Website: apple
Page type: stored-credit-cards
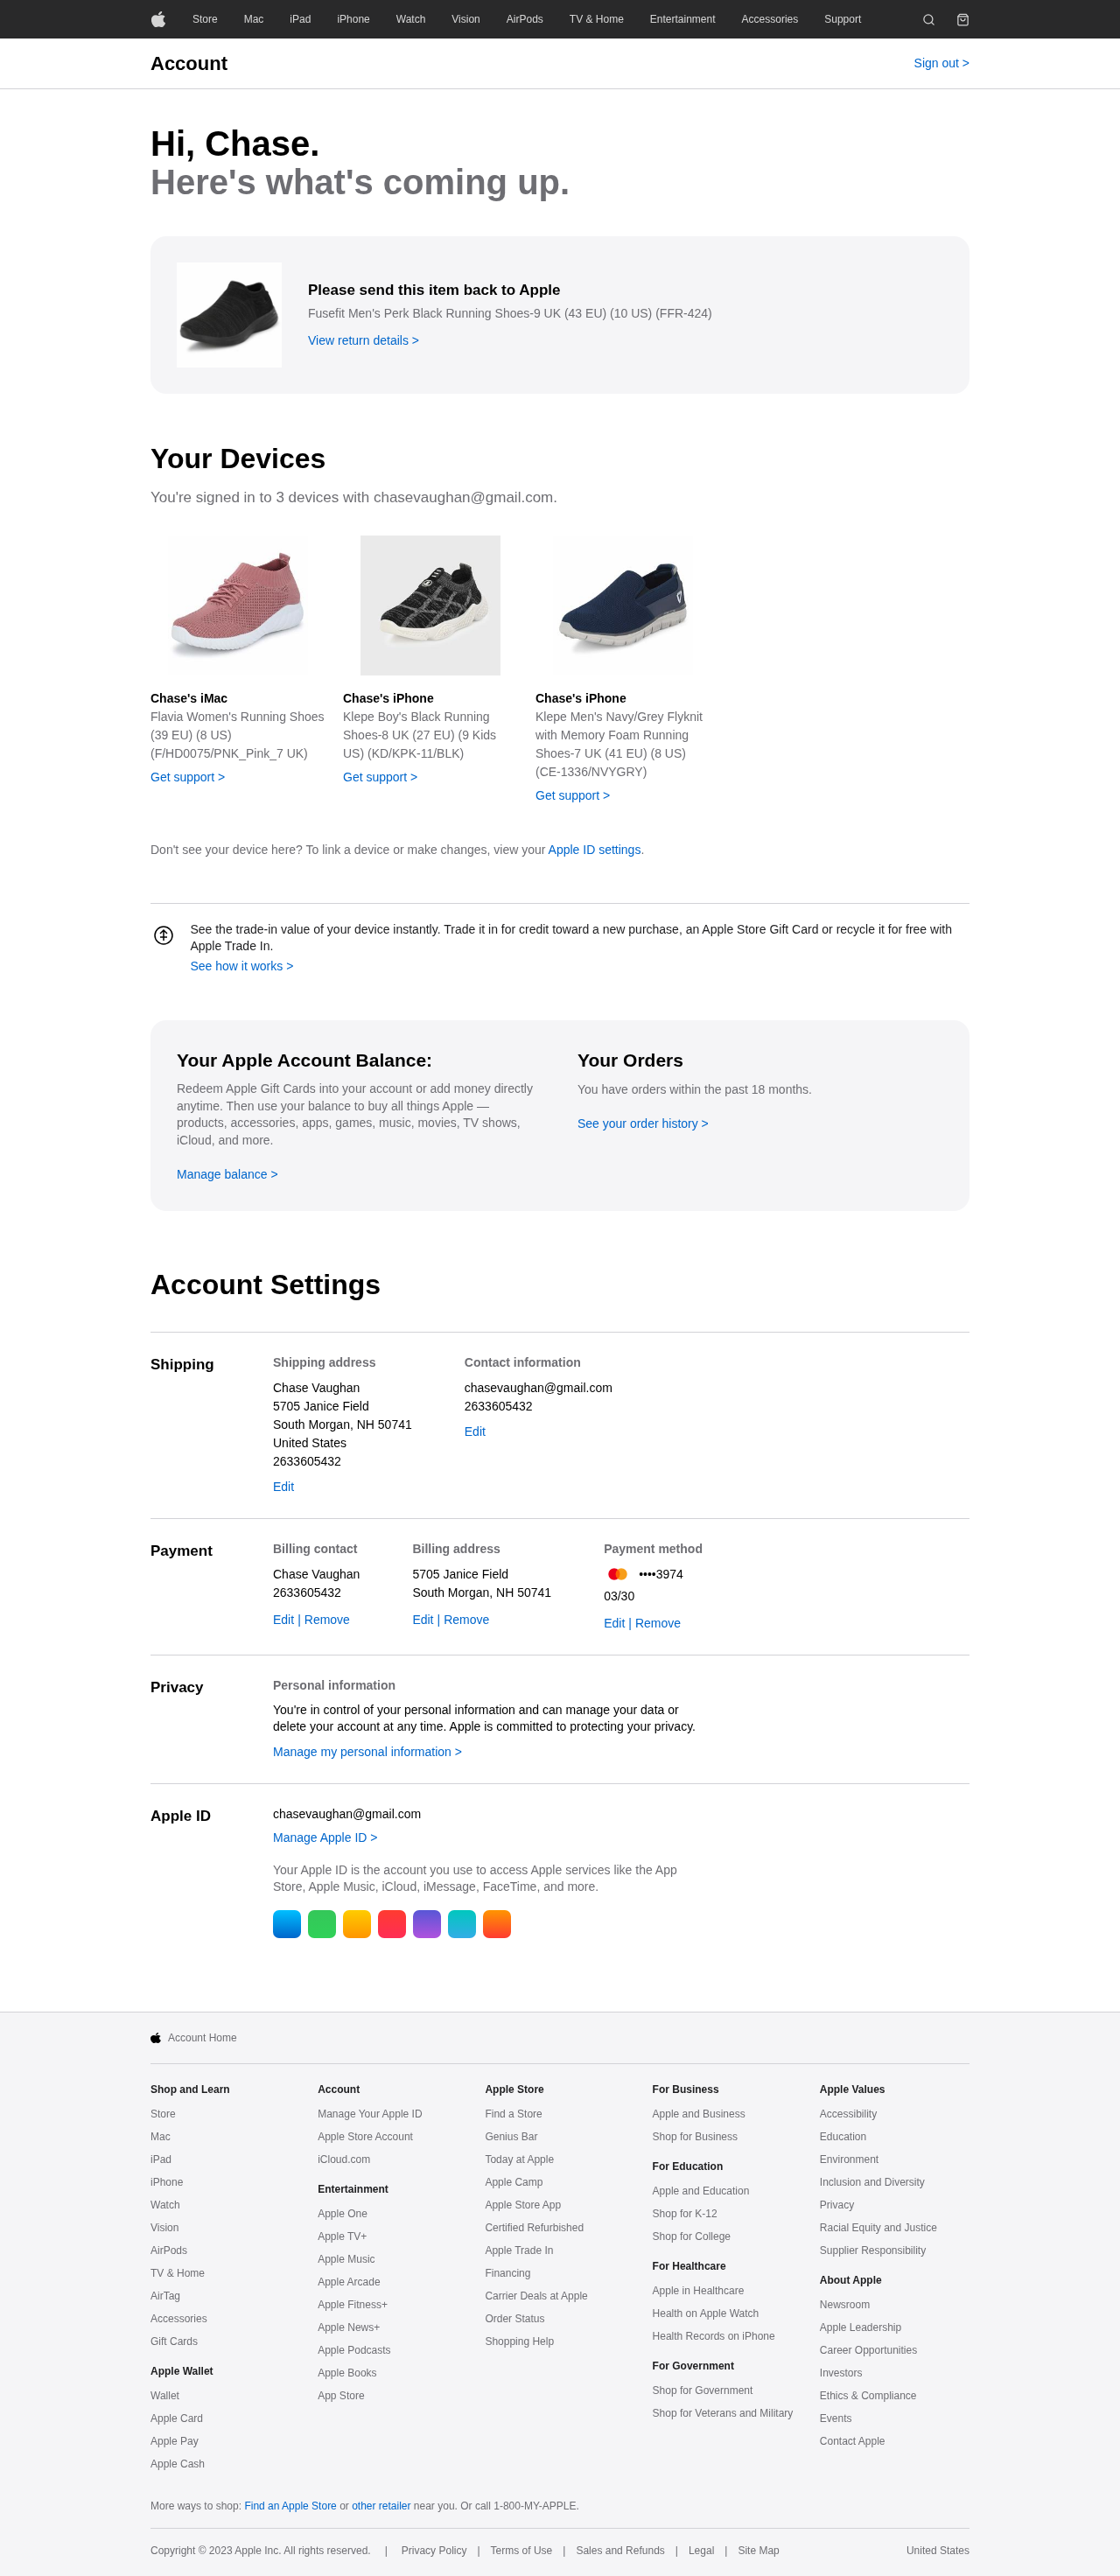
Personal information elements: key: PII_CARD_EXPIRY
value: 03/30
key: PII_CARD_LAST4
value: ••••3974
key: PII_CITY_STATE_ZIP
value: South Morgan, NH 50741
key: PII_COUNTRY
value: United States
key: PII_EMAIL
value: chasevaughan@gmail.com
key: PII_FIRSTNAME
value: Chase
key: PII_FULLNAME
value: Chase Vaughan
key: PII_PHONE
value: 2633605432
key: PII_STREET
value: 5705 Janice Field
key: PII_FIRSTNAME2
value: Chase
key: PII_FIRSTNAME3
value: Chase
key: PII_EMAIL2
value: chasevaughan@gmail.com
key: PII_PHONE2
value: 2633605432
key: PII_FULLNAME2
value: Chase Vaughan
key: PII_PHONE3
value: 2633605432
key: PII_CITY
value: South Morgan
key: PII_STATE_ABBR
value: NH
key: PII_POSTCODE
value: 50741
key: PII_POSTCODE_FULL
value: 50741
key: PII_CITY_STATE
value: South Morgan, NH
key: PII_POSTCODE_NUMERIC
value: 50741
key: PII_EMAIL3
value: chasevaughan@gmail.com
Product elements: key: PRODUCT1_NAME
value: Fusefit Men's Perk Black Running Shoes-9 UK (43 EU) (10 US) (FFR-424)
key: PRODUCT2_NAME
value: Flavia Women's Running Shoes (39 EU) (8 US) (F/HD0075/PNK_Pink_7 UK)
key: PRODUCT3_NAME
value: Klepe Boy's Black Running Shoes-8 UK (27 EU) (9 Kids US) (KD/KPK-11/BLK)
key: PRODUCT4_NAME
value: Klepe Men's Navy/Grey Flyknit with Memory Foam Running Shoes-7 UK (41 EU) (8 US) (CE-1336/NVYGRY)